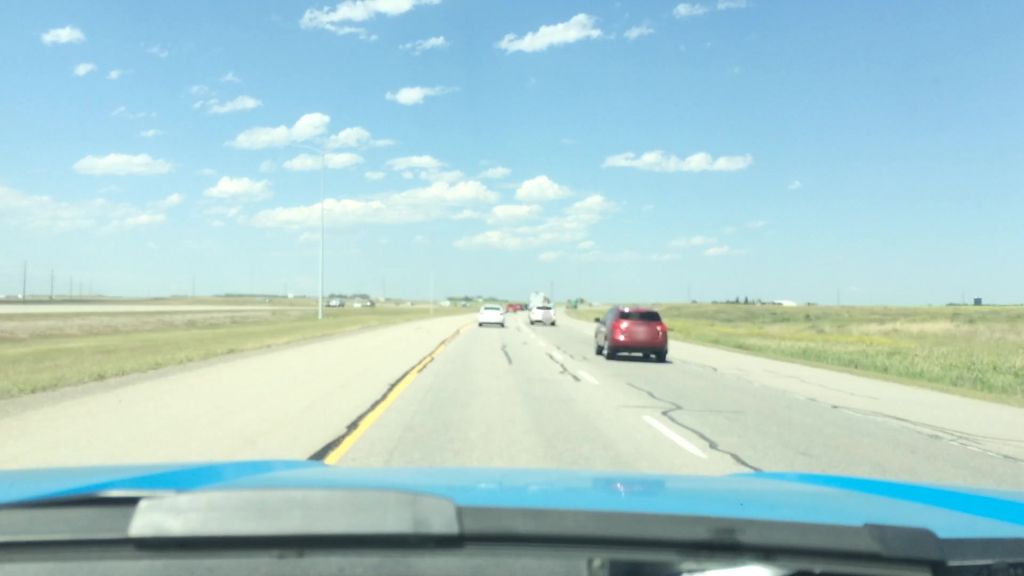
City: calgary